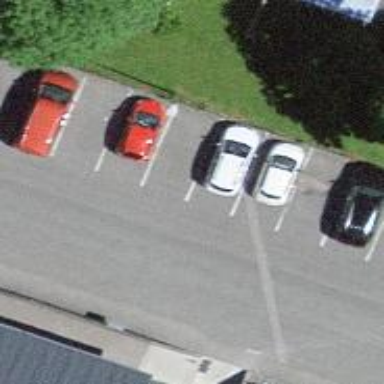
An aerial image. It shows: Parking area.